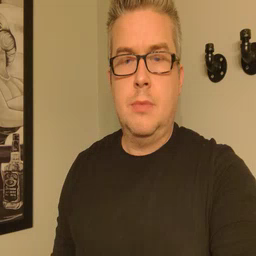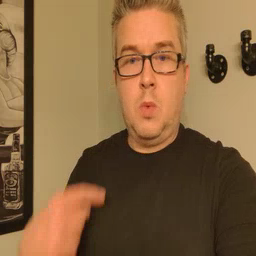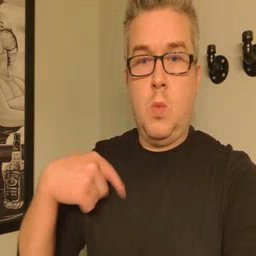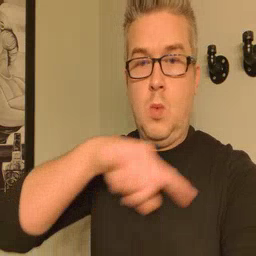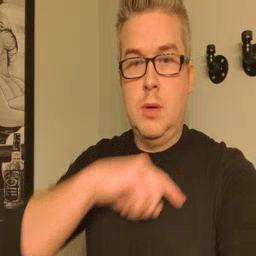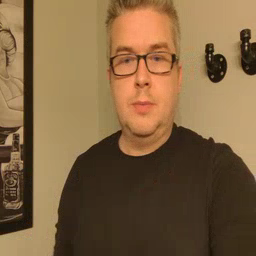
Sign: weus